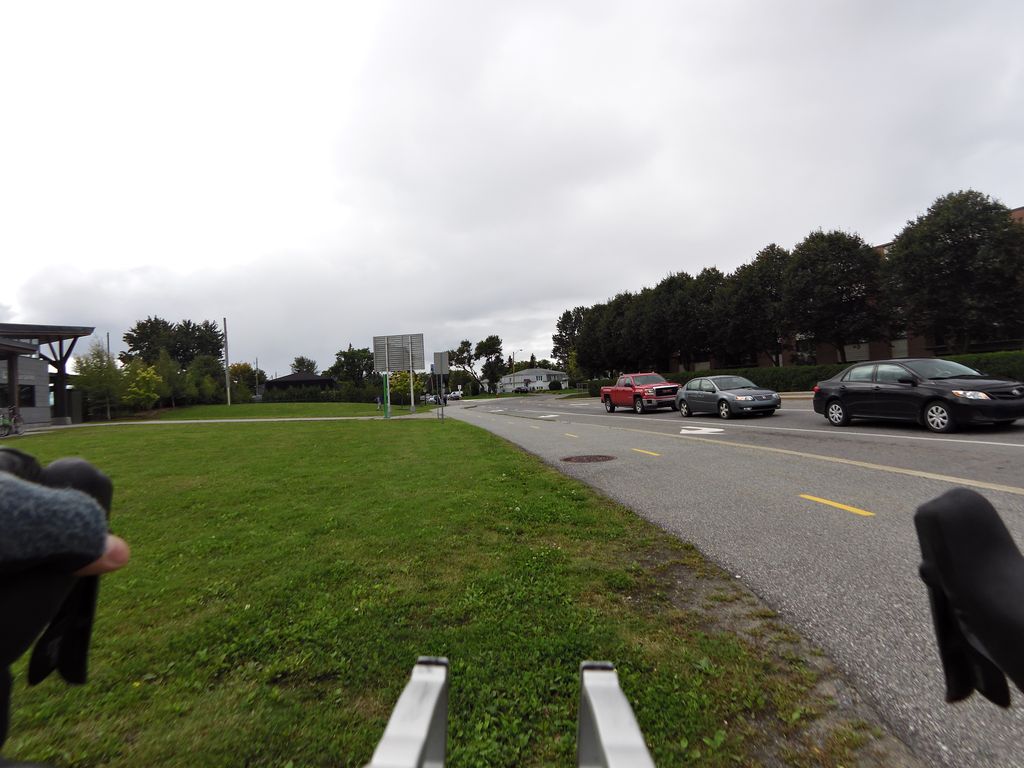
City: ottawa-gatineau